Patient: sex M, age 62
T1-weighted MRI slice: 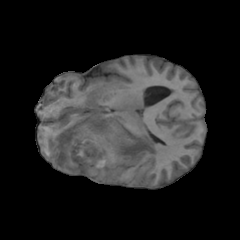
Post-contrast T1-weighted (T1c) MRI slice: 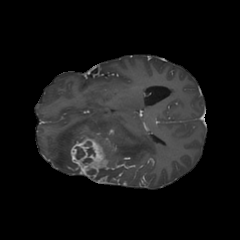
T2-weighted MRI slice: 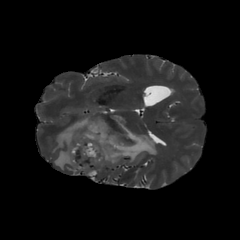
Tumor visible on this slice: yes
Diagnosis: Glioblastoma, IDH-wildtype
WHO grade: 4